Question: I get the job done to parse data from target file in binary form with the help of stackoverflow's friends.
'''
<?php
$handle = fopen('data', 'rb');
fread($handle,64);
while (!feof($handle)) {
$bytes= fread($handle,32);
print_r(unpack("La/fb/fc/fd/fe/ff/fg/fh",$bytes));
echo "<br/>";
}
echo "finish";
fclose($handle);
?>
'''
I got the result ,one last bug remains here that can't solve myself.
1.why unpack(): Type L: not enough input, need 4, have 0 ?
2.how to fix it?

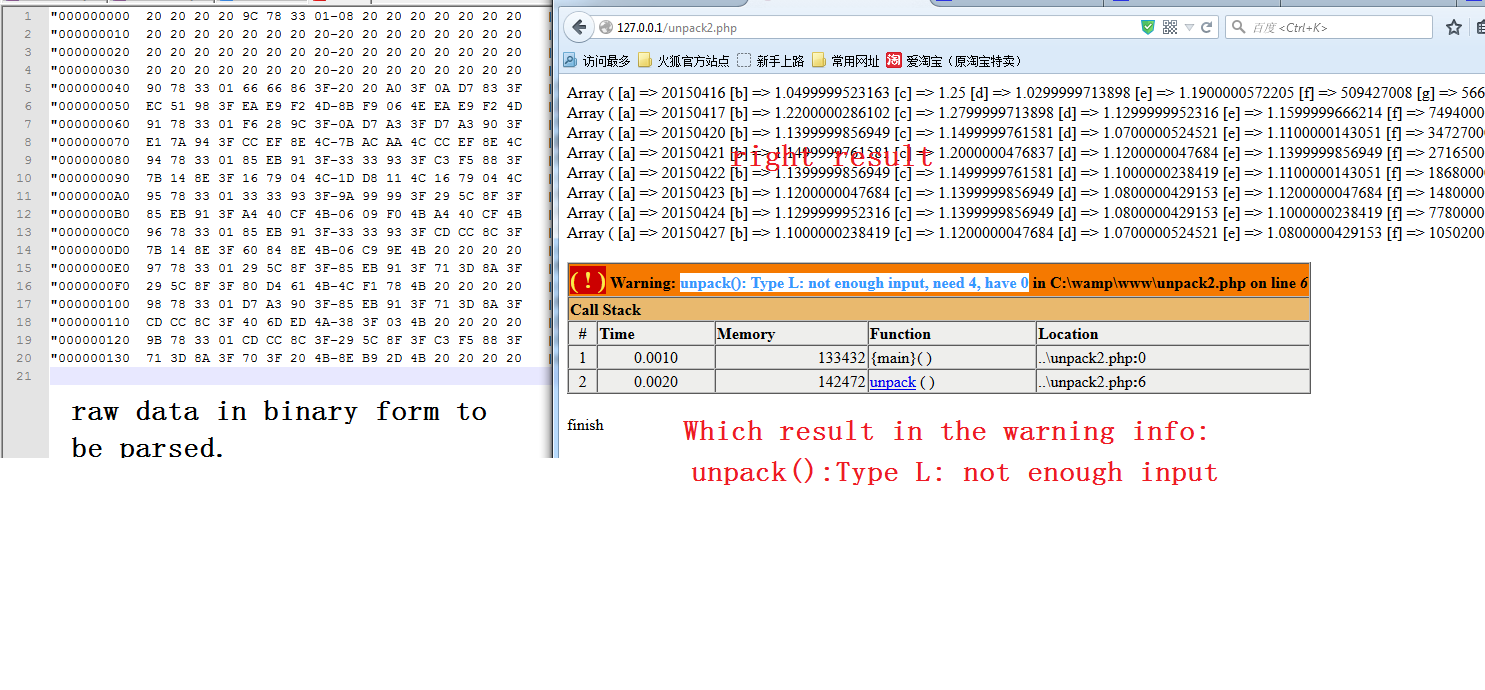
Answer: Change your loop to:
'''
while ($bytes = fread($handle, 32)) {
print_r(unpack("La/fb/fc/fd/fe/ff/fg/fh",$bytes));
echo "<br/>";
}
'''
'feof($handle)' doesn't become true until you've tried to read at the end of the file.
So you're performing an extra 'fread()', which returns 'false', and then trying to unpack an empty byte string.